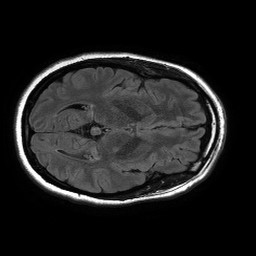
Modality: FLAIR
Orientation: axial
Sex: female
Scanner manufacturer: philips
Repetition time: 11 s
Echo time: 0.125 s